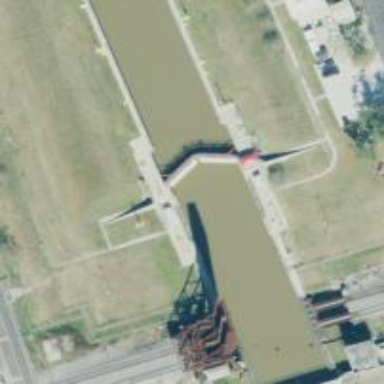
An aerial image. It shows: Lock gate along waterway.